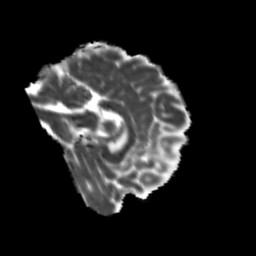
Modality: MD
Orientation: sagittal
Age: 26
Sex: male
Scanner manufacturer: siemens
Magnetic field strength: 3 T
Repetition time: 3.5 s
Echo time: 0.104 s